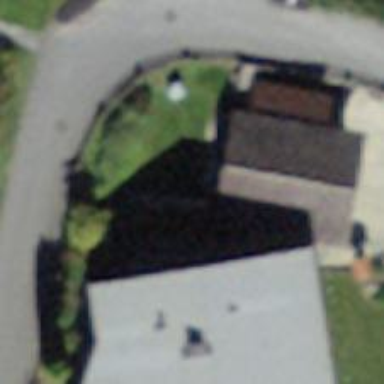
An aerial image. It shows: Garage building.